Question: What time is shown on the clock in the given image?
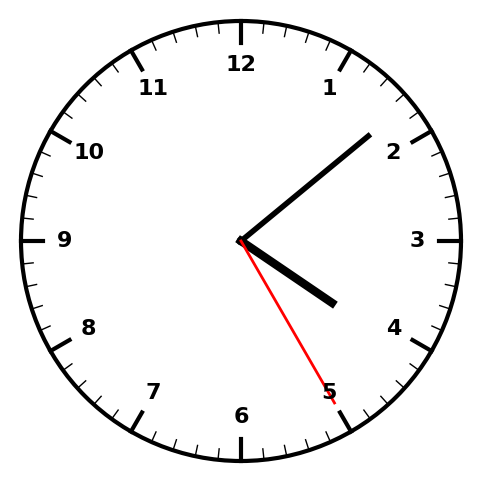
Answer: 04:08:25